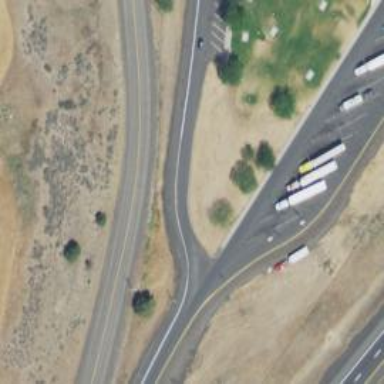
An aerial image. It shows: Asphalt service road leading to rest area.